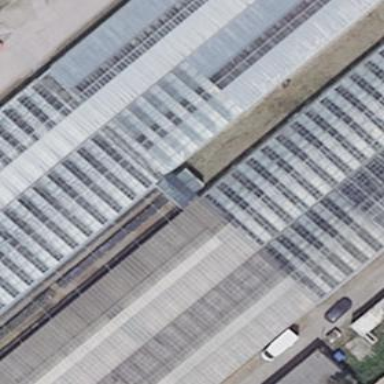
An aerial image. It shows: Greenhouse.